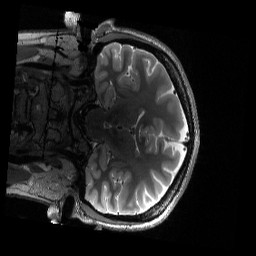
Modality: T2w
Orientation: coronal
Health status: healthy
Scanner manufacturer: siemens
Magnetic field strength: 3 T
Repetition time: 3.2 s
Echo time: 0.563 s